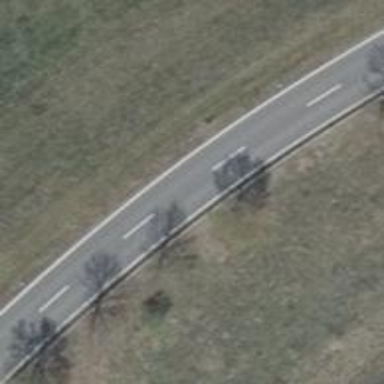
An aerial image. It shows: Asphalt road with primary classification and embankment.